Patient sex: F
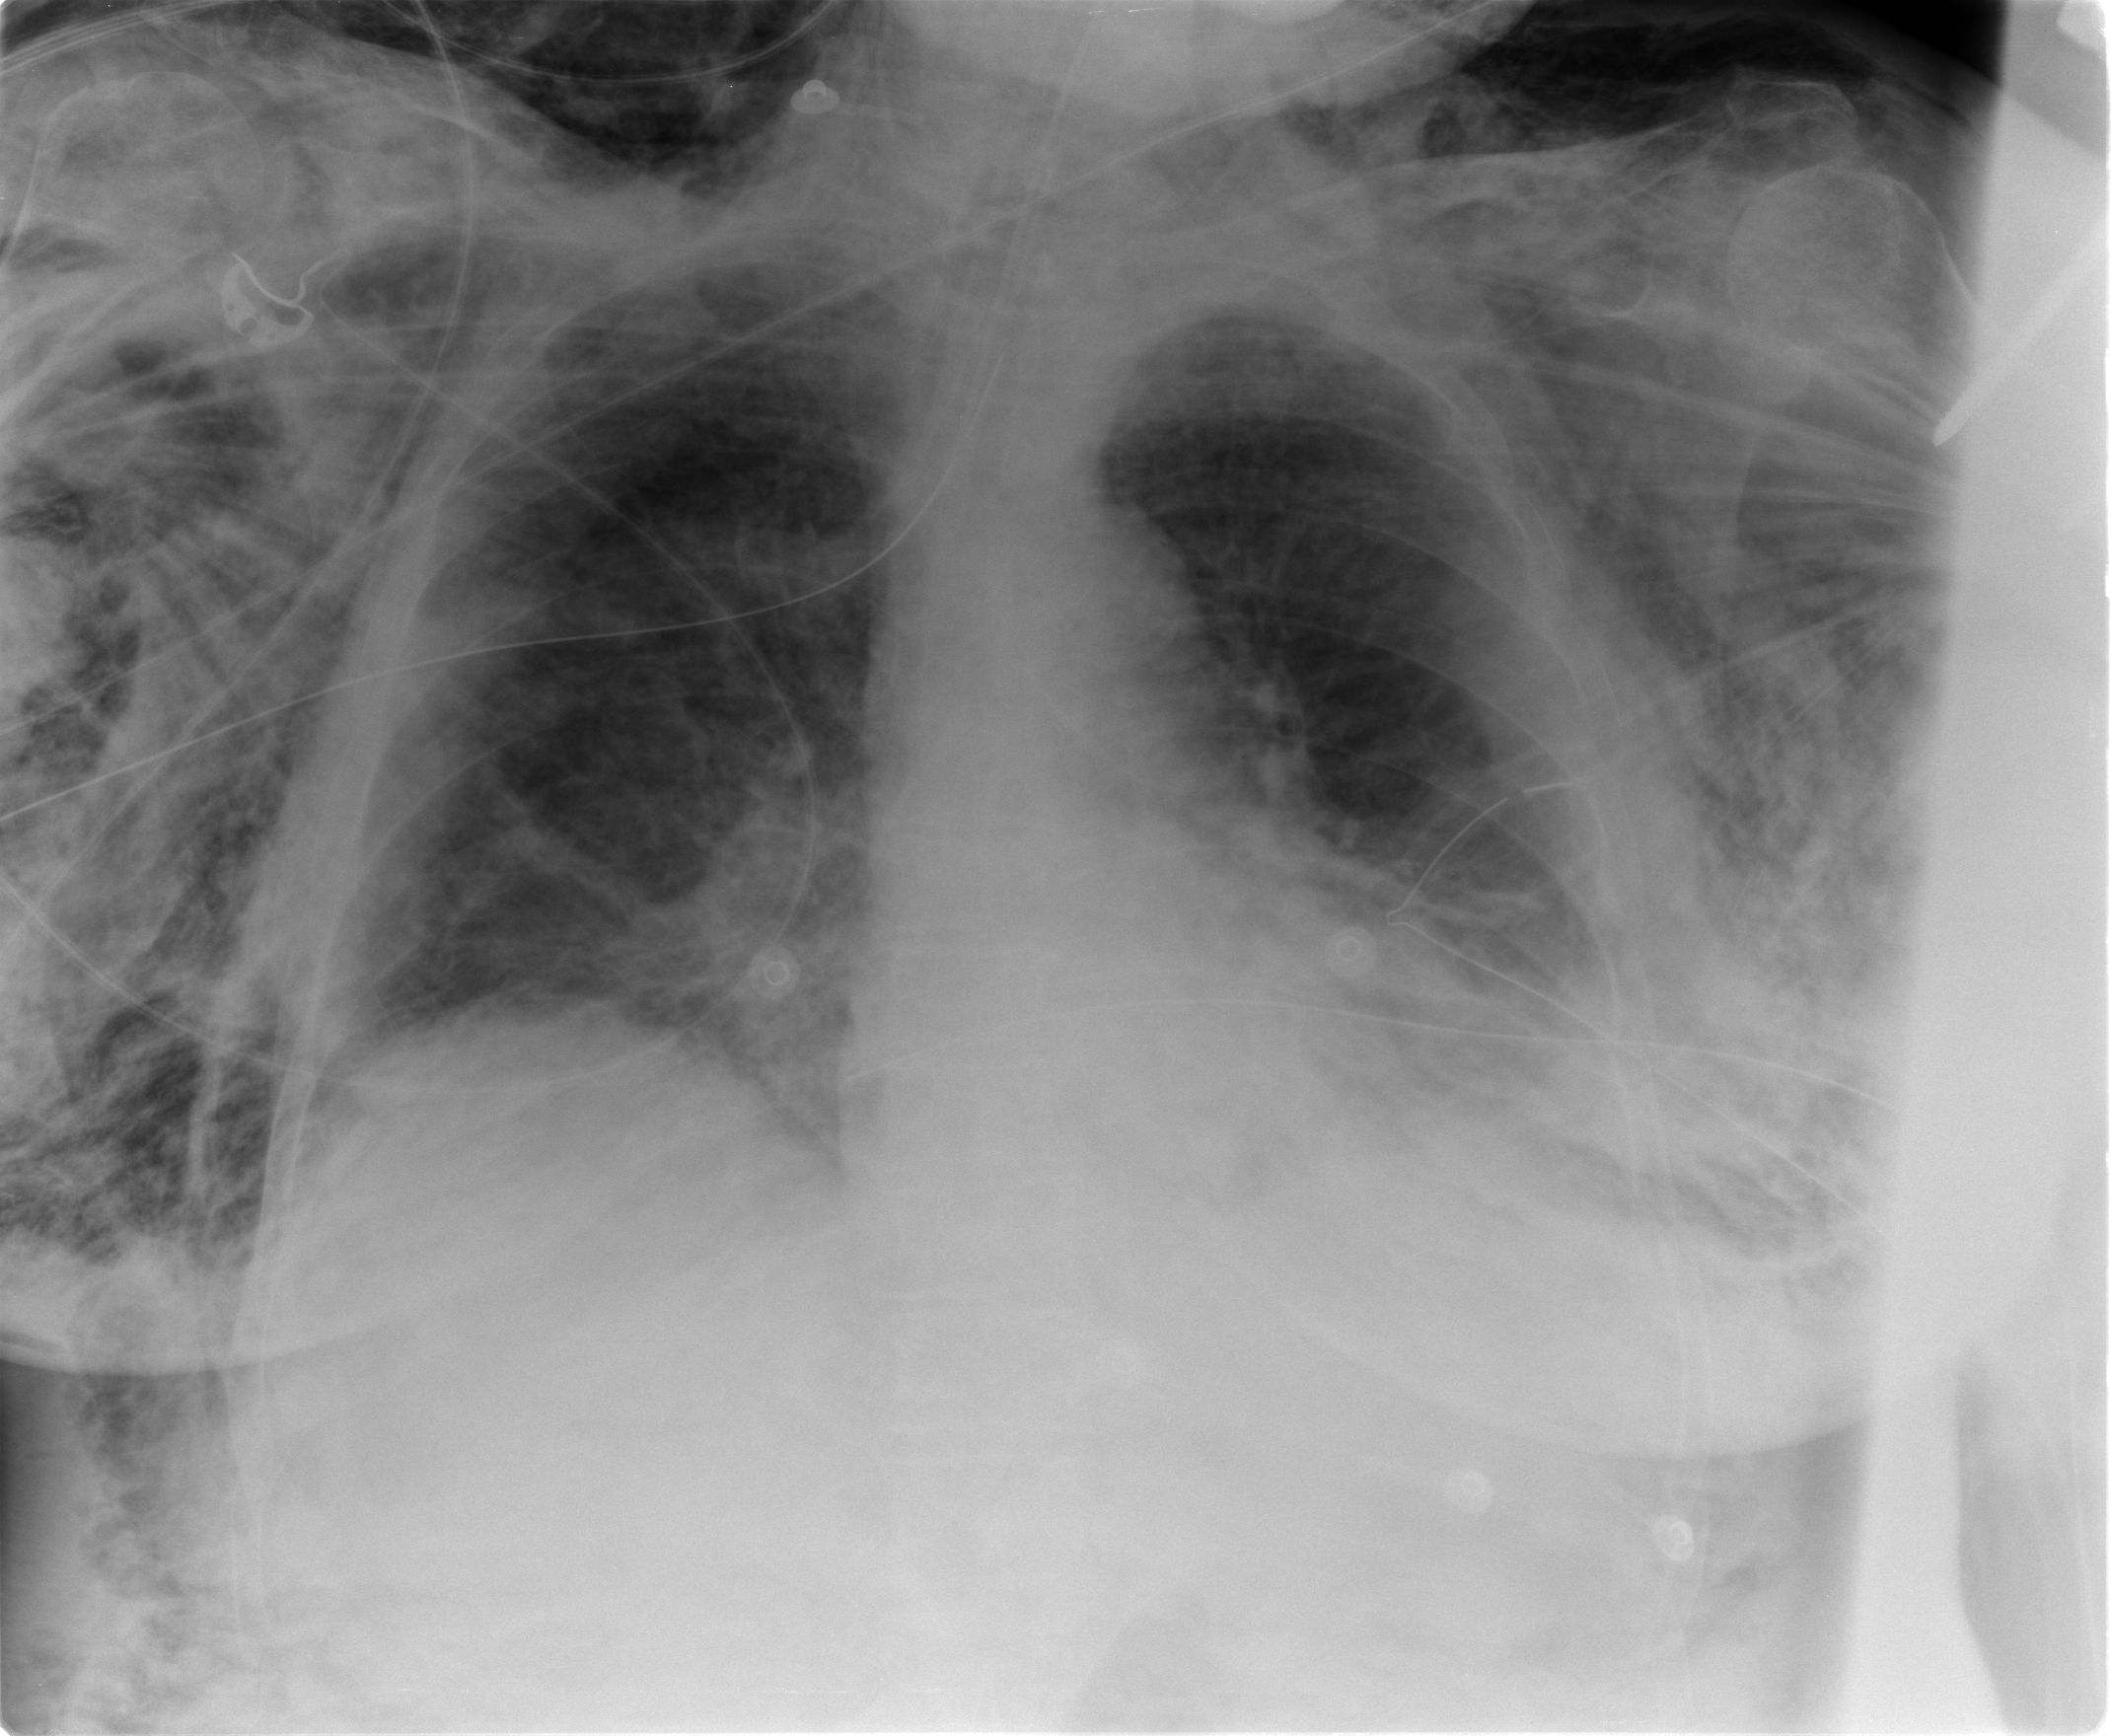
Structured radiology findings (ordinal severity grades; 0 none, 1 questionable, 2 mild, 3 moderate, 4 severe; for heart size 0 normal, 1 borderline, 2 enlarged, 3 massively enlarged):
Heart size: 2
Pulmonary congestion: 2
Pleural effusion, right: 0
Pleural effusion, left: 2
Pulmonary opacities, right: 0
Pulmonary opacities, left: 0
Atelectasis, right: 2
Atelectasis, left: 3